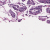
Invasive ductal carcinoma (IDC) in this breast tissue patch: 1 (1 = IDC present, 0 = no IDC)